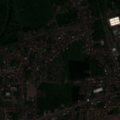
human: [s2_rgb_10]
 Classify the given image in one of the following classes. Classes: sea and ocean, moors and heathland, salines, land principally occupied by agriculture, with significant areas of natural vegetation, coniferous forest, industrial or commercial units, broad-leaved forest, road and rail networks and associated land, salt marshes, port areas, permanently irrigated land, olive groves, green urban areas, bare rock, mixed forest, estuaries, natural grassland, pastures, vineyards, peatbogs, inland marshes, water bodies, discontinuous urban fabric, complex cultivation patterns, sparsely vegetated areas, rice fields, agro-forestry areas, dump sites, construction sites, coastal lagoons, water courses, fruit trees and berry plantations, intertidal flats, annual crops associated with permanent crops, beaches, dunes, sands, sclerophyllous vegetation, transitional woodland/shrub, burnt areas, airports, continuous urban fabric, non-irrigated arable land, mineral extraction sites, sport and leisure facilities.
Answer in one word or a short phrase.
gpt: discontinuous urban fabric, industrial or commercial units, road and rail networks and associated land, non-irrigated arable land, moors and heathland